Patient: sex F, age 72
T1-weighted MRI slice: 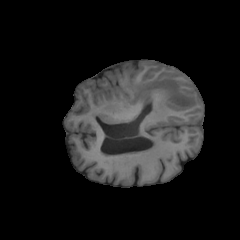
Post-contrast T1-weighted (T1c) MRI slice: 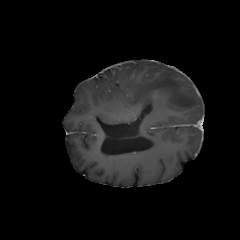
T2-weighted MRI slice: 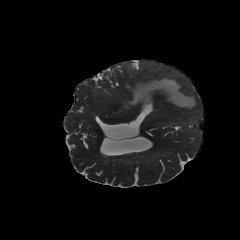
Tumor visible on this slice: yes
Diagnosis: Glioblastoma, IDH-wildtype
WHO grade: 4